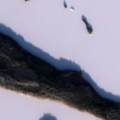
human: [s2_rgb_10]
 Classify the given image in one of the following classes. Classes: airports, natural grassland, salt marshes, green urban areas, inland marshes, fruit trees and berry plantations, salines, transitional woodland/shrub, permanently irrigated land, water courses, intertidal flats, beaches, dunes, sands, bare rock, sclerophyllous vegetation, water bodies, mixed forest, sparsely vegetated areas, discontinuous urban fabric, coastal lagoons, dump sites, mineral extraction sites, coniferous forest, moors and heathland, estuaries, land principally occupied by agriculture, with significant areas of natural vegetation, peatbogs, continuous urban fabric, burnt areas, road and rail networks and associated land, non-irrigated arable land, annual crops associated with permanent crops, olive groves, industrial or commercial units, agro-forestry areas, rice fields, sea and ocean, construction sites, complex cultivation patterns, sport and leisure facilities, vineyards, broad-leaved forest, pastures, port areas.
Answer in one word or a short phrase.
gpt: coniferous forest, mixed forest, water bodies